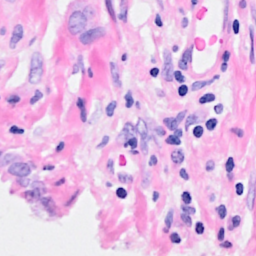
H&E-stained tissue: Breast